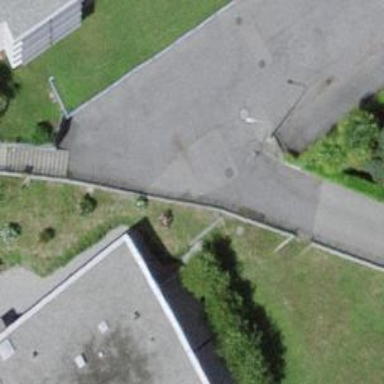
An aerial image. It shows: Set of cobblestone steps.